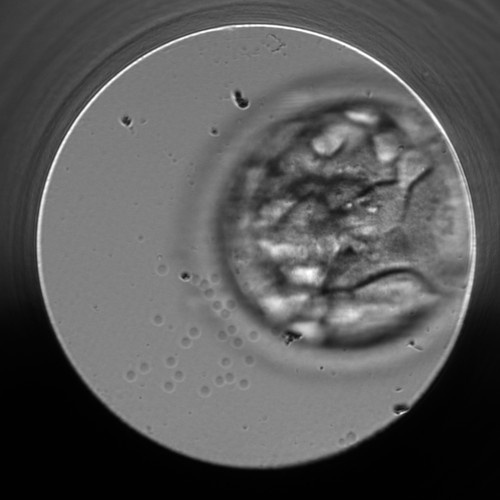
Embryo quality: poor